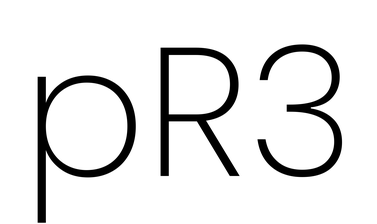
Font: Poppins-ExtraLight